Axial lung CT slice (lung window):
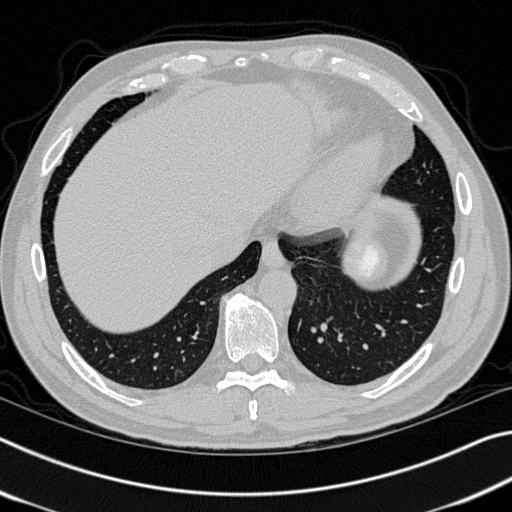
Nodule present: no